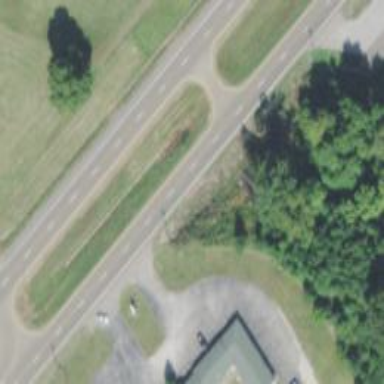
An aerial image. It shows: Asphalt road with dual carriageways at trunk level.